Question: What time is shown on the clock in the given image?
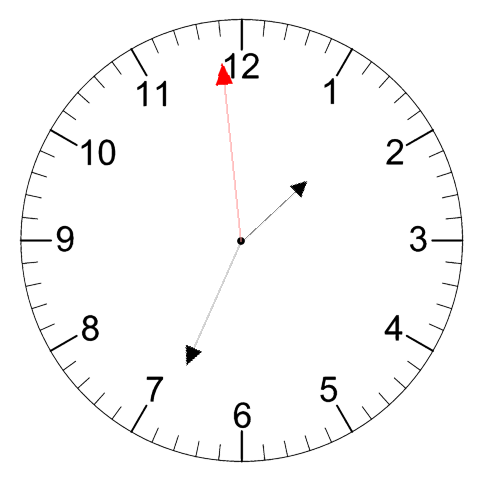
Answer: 01:33:59